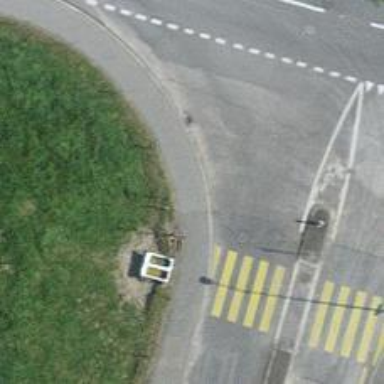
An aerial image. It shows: Sidewalk.